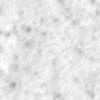
Label: no_change